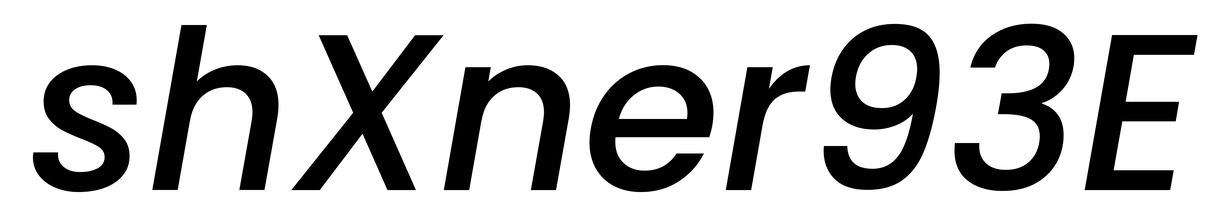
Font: Poppins-MediumItalic